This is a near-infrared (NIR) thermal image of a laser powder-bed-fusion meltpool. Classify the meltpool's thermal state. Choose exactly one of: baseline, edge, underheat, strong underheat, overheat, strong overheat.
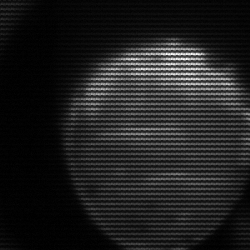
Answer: edge